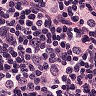
Metastatic tissue present: yes